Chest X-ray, PA view. Patient: 51 years old, sex M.
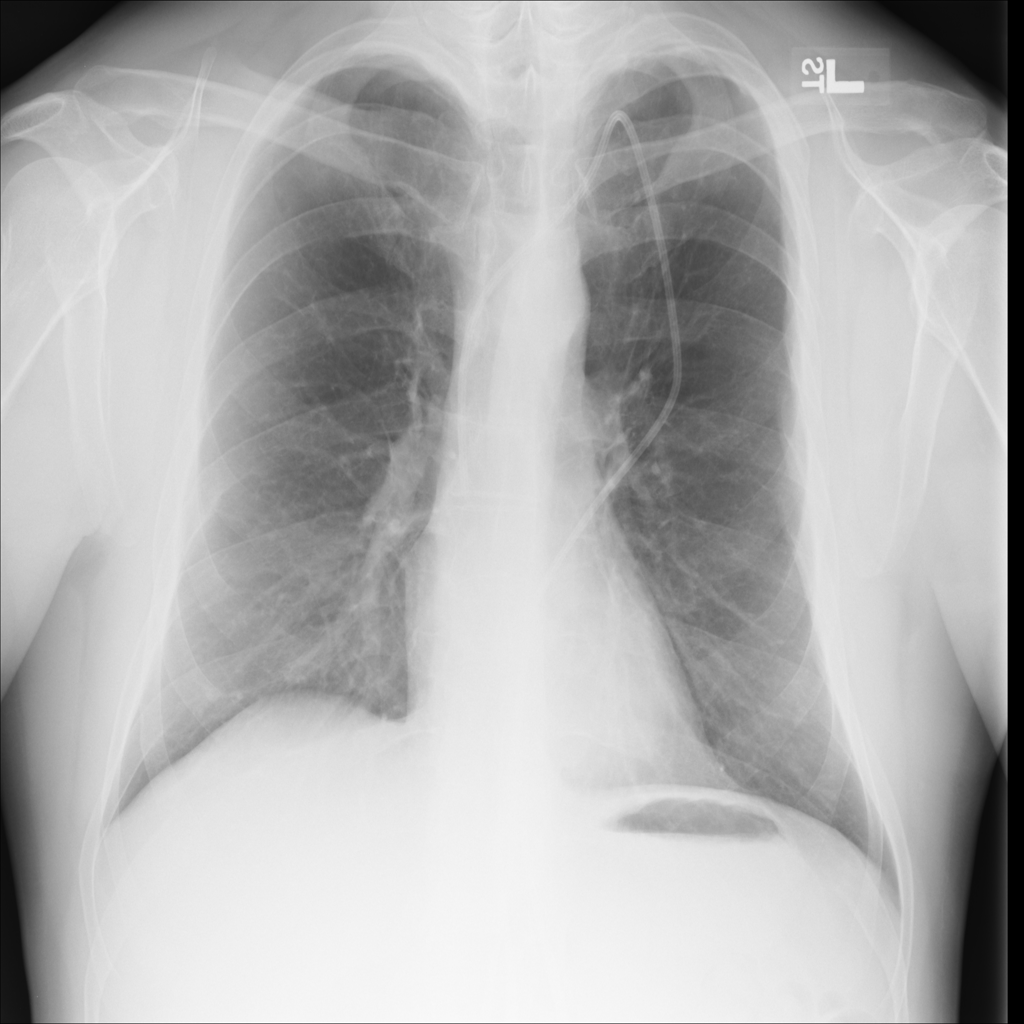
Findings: No Finding